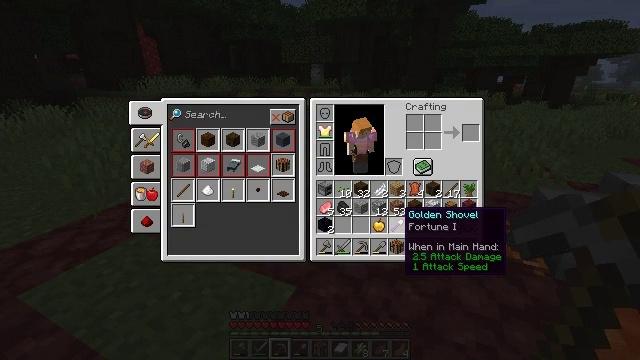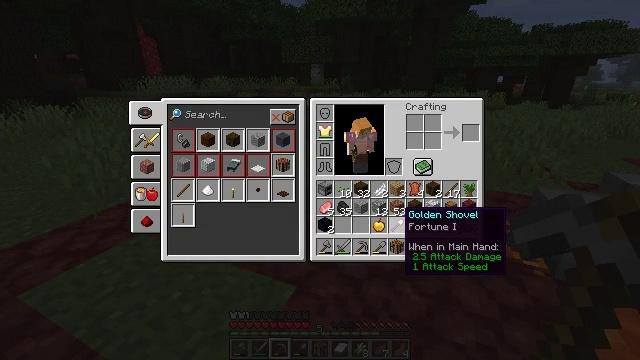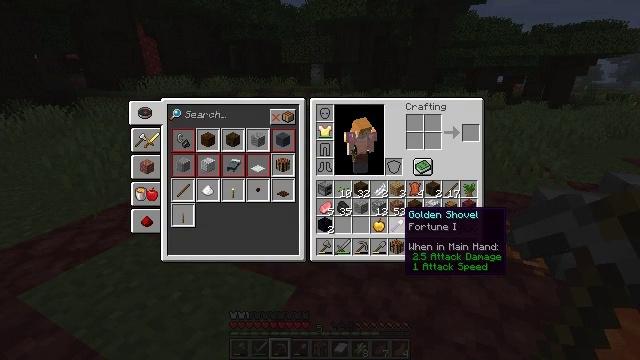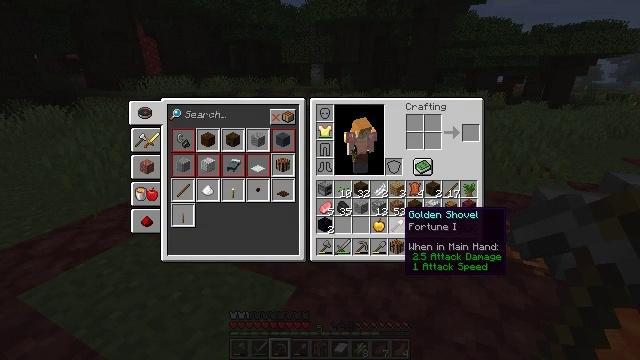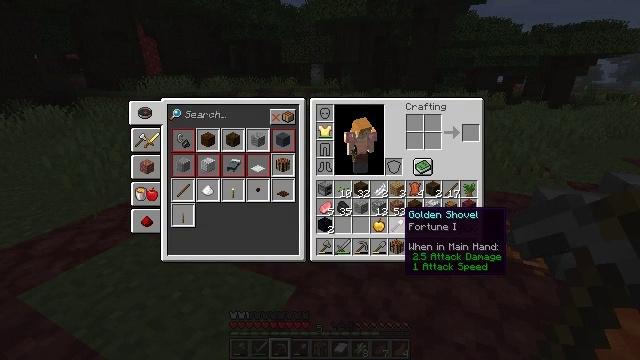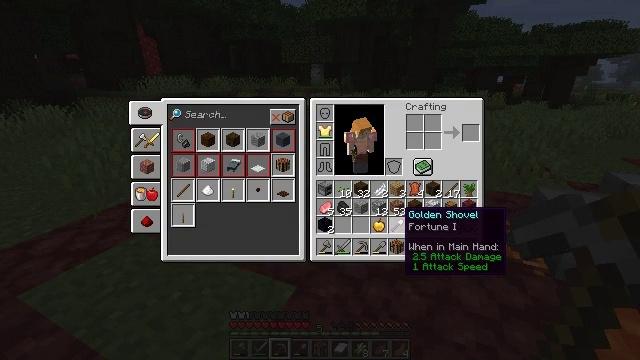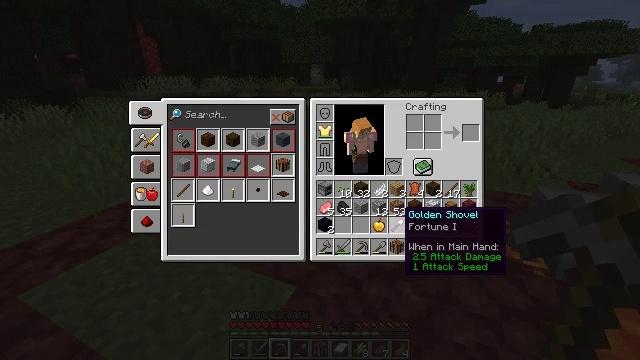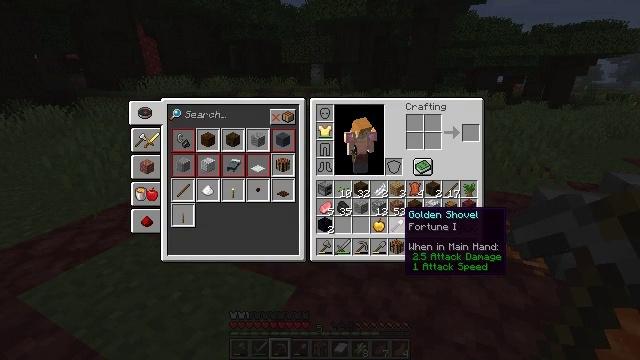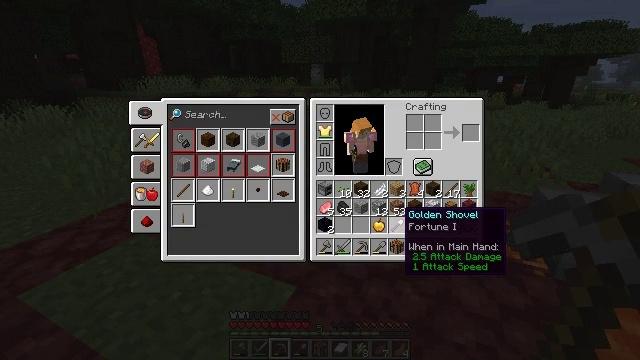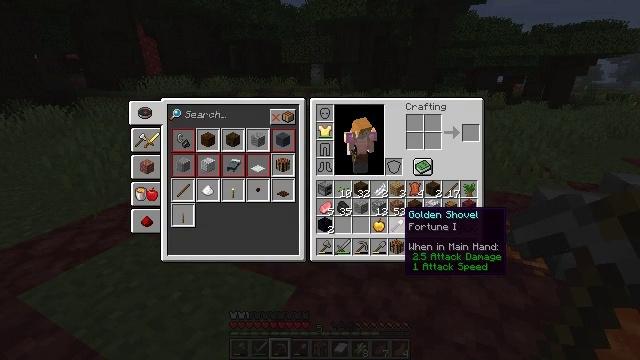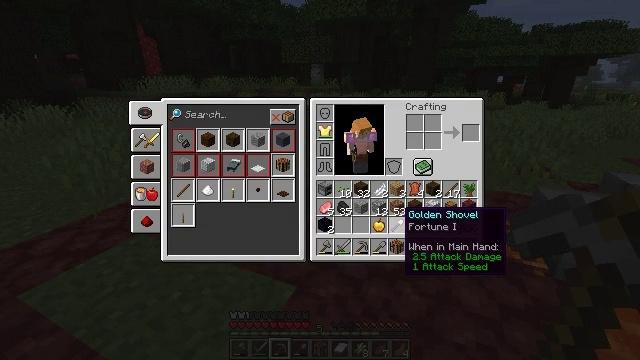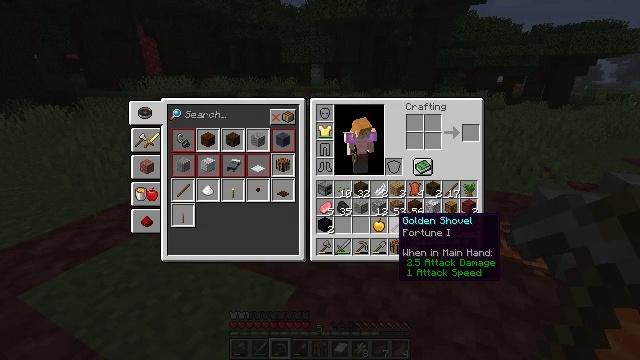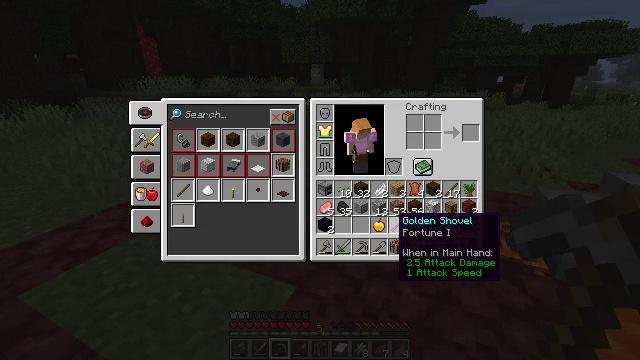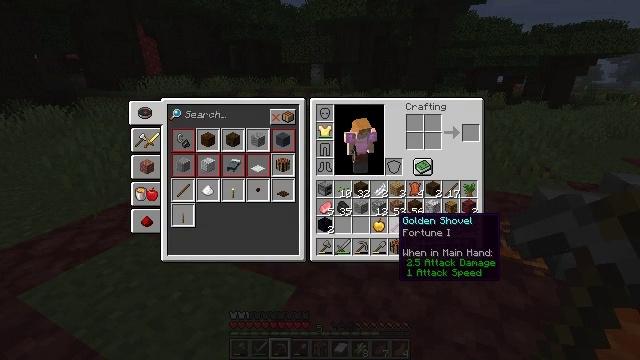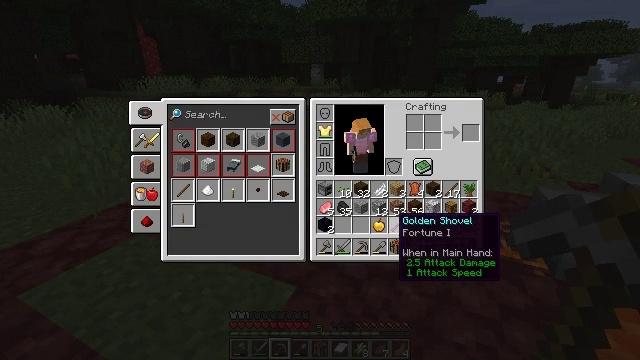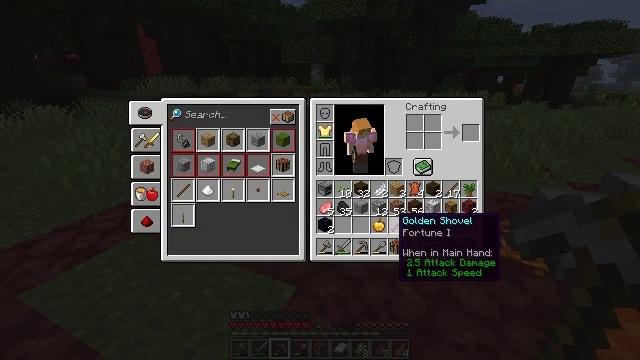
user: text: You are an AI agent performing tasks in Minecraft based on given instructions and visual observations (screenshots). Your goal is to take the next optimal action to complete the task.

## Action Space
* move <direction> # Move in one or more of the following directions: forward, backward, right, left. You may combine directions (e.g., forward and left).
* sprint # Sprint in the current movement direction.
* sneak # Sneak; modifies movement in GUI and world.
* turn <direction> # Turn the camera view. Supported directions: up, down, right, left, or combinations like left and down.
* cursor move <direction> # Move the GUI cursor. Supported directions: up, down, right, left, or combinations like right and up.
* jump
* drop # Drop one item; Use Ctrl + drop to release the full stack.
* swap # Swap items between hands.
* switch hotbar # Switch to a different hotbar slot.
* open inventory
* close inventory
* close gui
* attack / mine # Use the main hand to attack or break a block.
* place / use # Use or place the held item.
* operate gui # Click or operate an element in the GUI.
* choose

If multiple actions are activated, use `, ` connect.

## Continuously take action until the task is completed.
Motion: motion action
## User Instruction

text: Collect tall grass by breaking it.
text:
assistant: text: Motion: no_op
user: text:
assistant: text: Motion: no_op
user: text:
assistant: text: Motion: no_op
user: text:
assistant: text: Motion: no_op
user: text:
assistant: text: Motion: no_op
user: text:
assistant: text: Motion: no_op
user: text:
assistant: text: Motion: no_op
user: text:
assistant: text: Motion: no_op
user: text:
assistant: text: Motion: no_op
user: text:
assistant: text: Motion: no_op
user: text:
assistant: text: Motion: no_op
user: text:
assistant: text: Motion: no_op
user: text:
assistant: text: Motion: no_op
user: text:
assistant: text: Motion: no_op
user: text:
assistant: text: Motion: no_op
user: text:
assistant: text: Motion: no_op
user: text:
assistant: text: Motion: no_op
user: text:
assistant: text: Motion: no_op
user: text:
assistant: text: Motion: no_op
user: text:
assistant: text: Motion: no_op
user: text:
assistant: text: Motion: no_op
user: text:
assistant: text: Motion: no_op
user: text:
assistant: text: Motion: no_op
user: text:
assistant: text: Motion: no_op
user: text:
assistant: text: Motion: no_op
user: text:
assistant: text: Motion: no_op
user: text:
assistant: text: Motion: no_op
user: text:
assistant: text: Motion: no_op
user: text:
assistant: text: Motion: no_op
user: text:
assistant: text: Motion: no_op